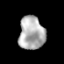
Tissue: prostate
Cell type: Myeloid cells
Senescence score: 0.3462
Nuclear area (px): 837
Mean DAPI intensity: 175.869